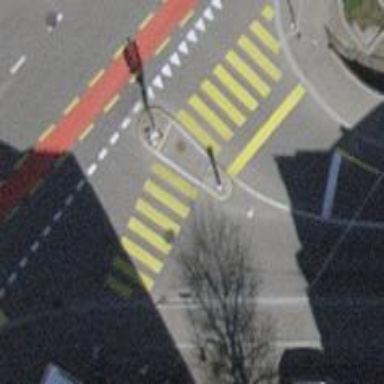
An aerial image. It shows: Marked footway crossing with zebra crossing. There is island in the middle of the crossing.